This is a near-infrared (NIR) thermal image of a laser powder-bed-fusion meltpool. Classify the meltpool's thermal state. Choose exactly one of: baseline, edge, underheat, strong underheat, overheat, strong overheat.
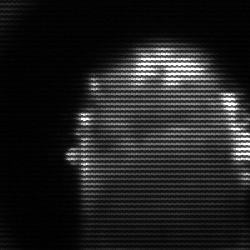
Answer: baseline